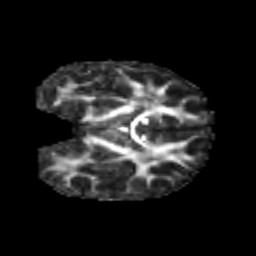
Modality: FA
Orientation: coronal
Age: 7
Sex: male
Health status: healthy